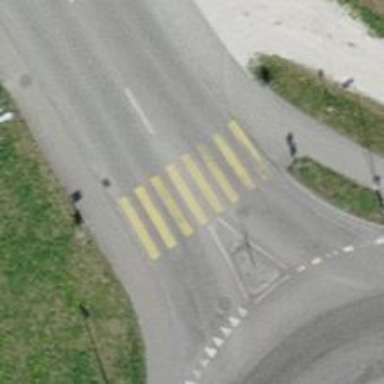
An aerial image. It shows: Marked zebra crossing on the road.